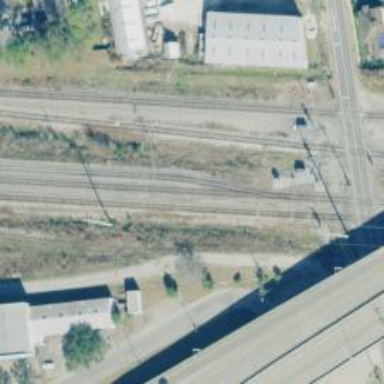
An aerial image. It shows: Abandoned railway yard.